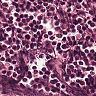
Metastatic tissue present: no